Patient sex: M
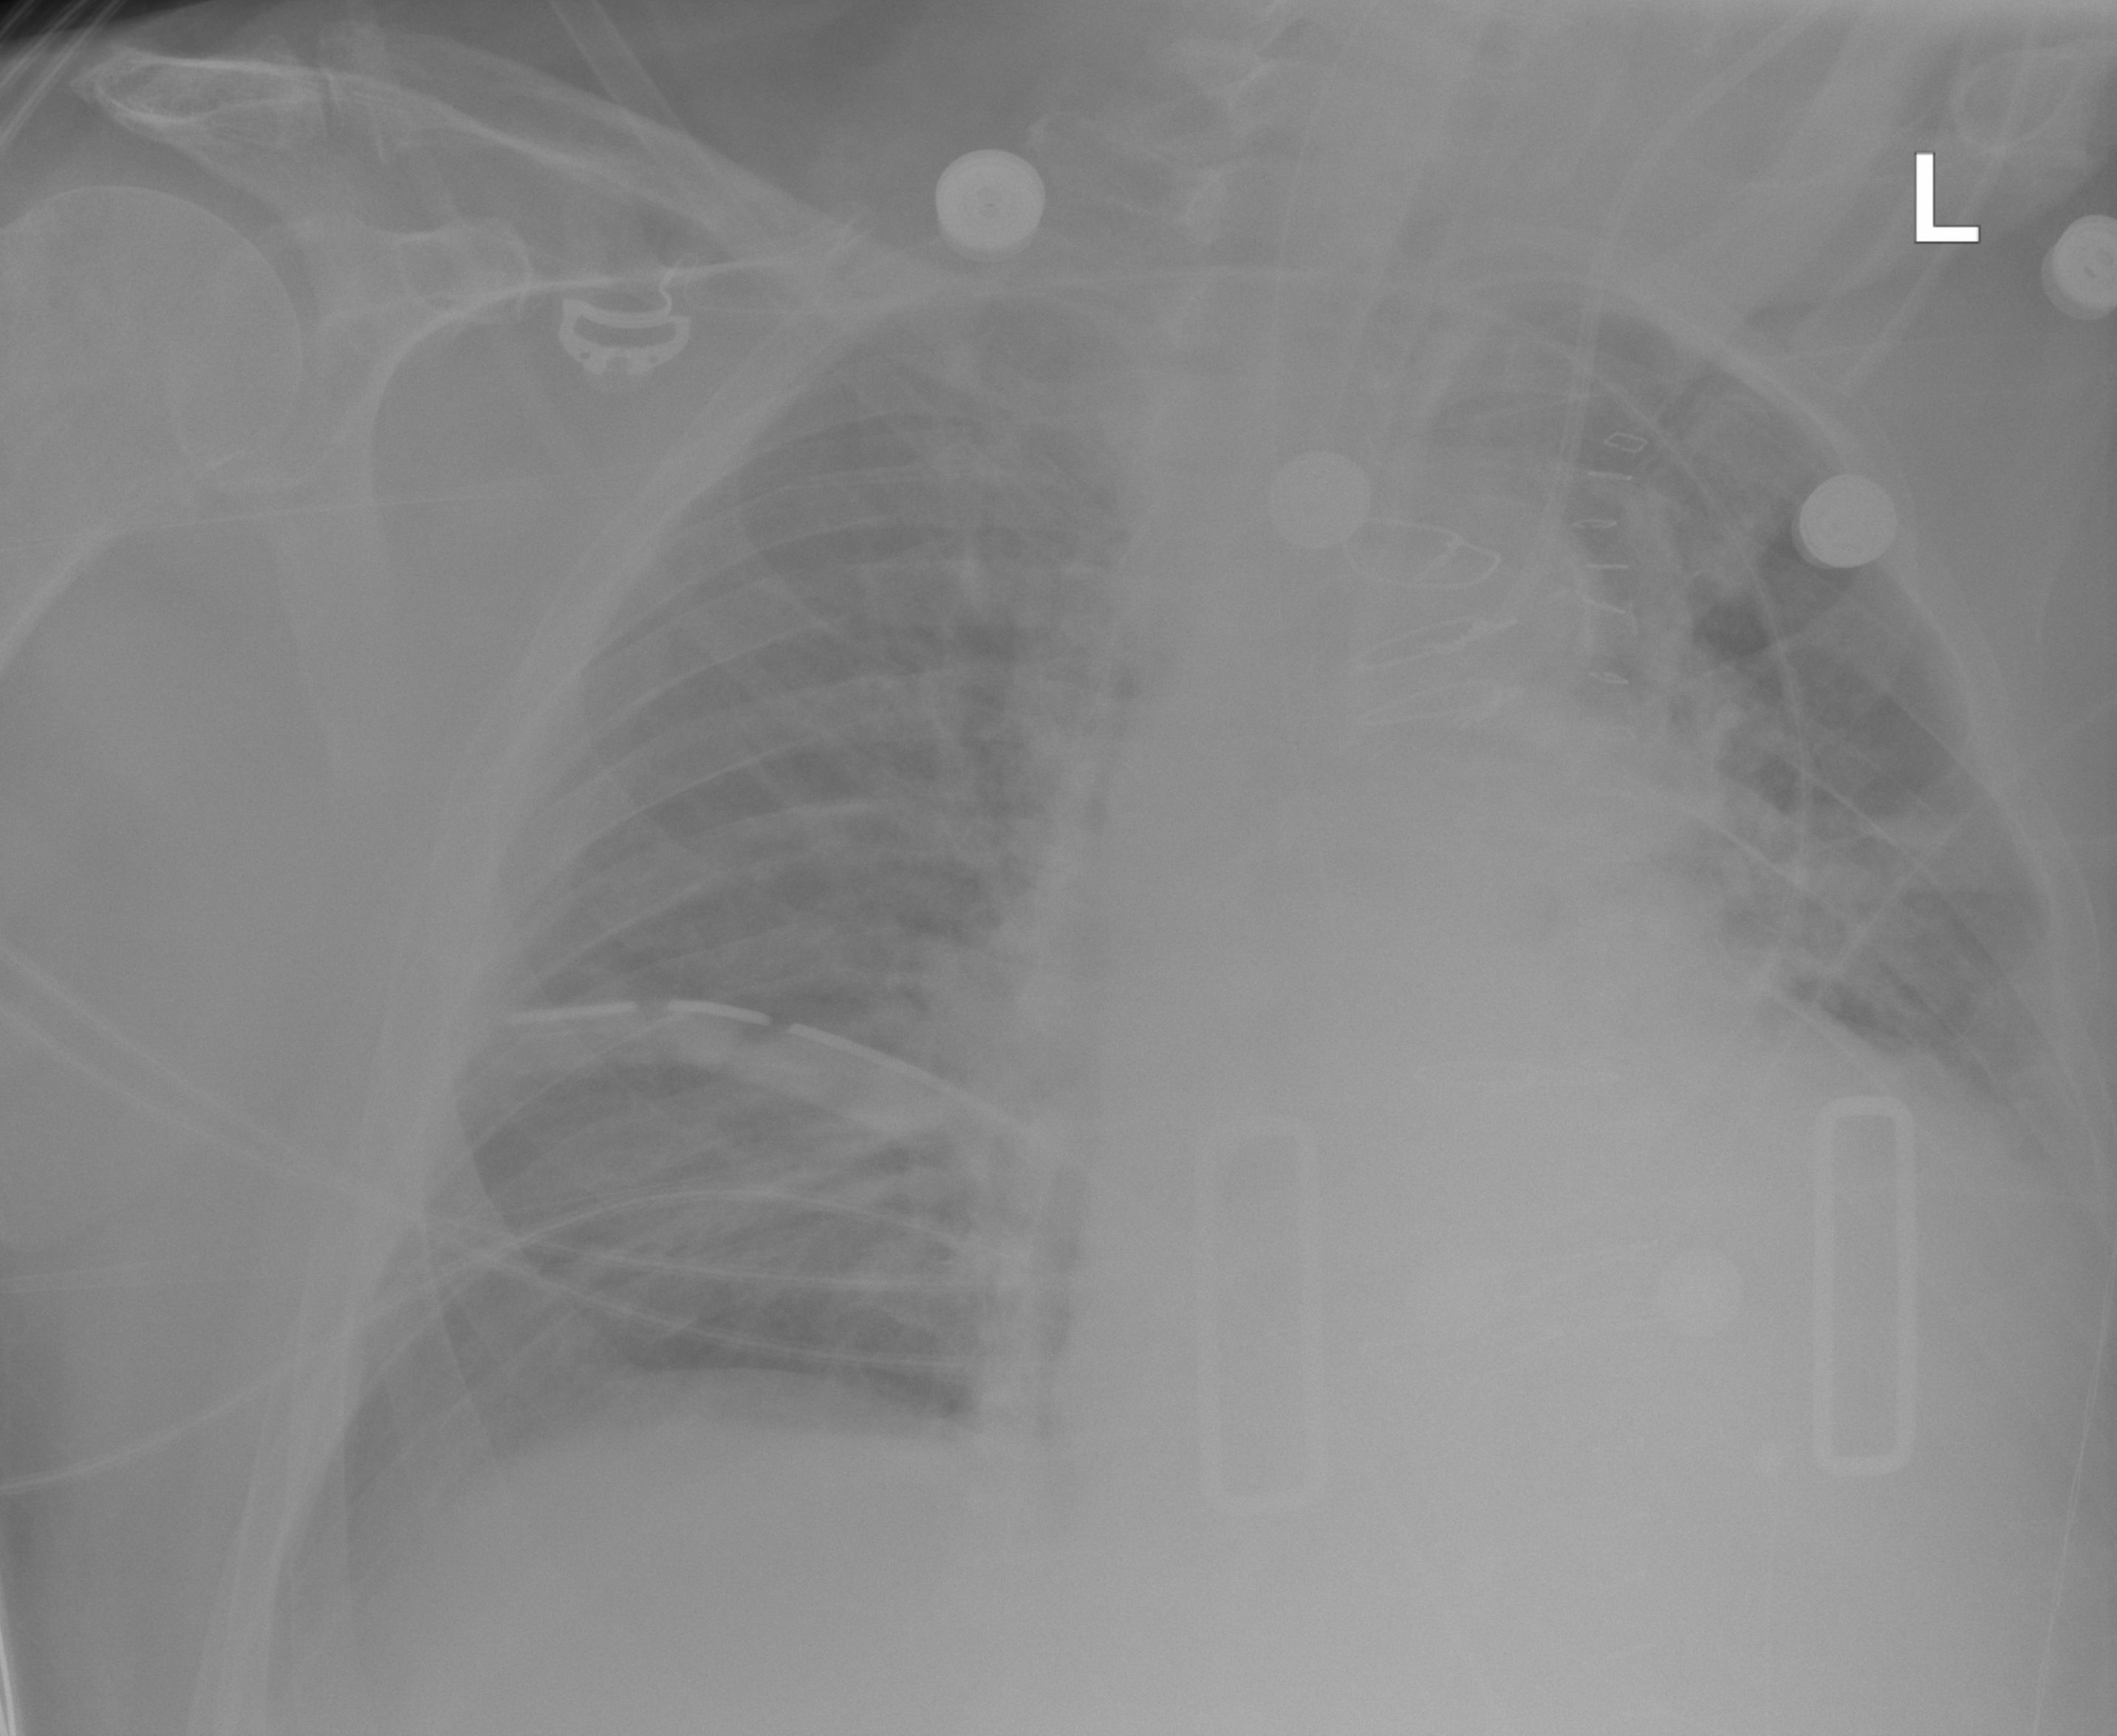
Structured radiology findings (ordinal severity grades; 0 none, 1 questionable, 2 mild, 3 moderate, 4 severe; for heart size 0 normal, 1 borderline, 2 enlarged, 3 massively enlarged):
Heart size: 1
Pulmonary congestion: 2
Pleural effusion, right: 0
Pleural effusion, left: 1
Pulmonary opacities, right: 0
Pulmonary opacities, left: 1
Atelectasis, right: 2
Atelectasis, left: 2